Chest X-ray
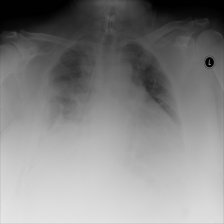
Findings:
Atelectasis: negative
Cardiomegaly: positive
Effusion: negative
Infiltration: positive
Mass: negative
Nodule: negative
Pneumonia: negative
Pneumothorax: positive
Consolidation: negative
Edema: negative
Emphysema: negative
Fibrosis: negative
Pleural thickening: negative
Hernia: negative